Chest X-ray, AP view. Patient: 69 years old, sex F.
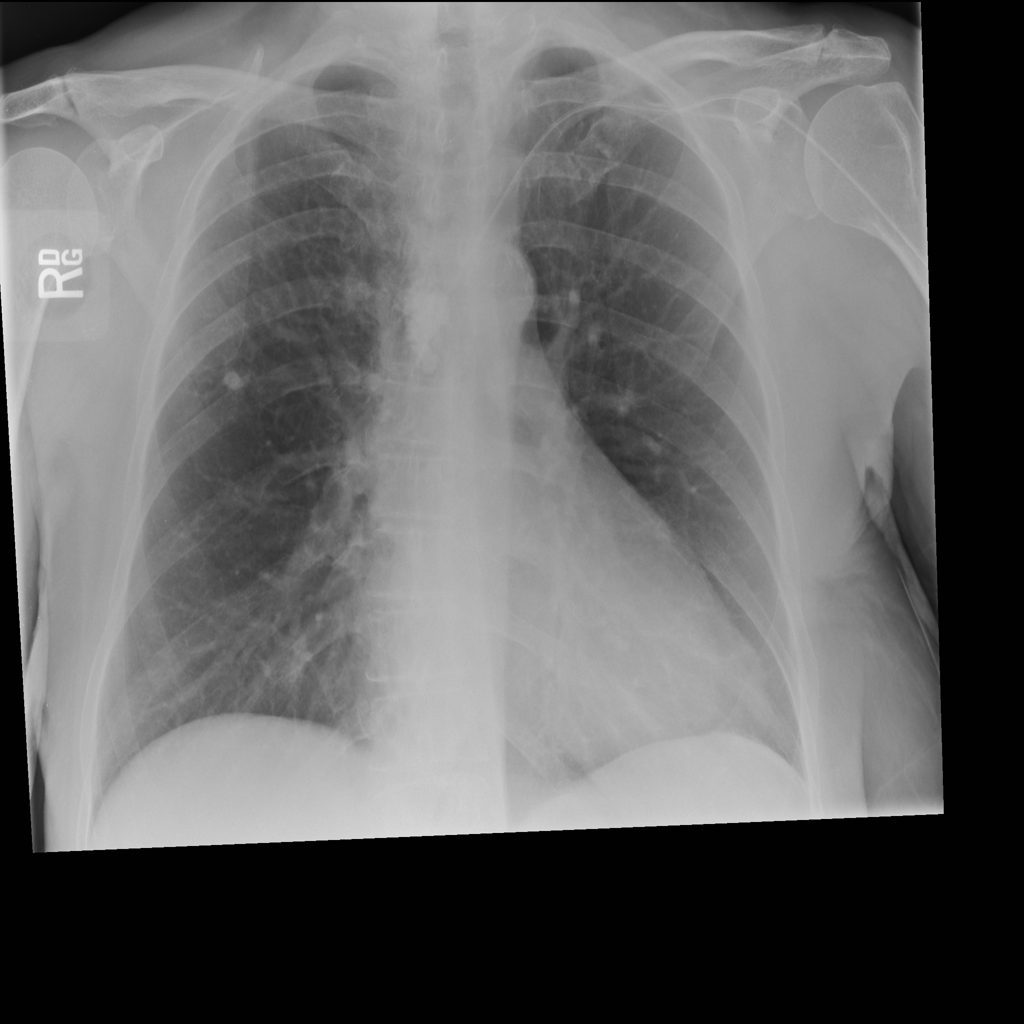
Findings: No Finding